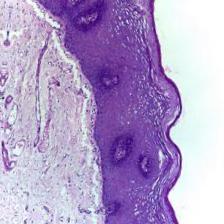
Diagnosis: Normal